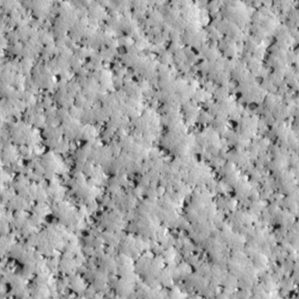
Label: non_frost